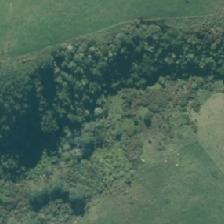
Land cover: broadleaved_indigenous_hardwood